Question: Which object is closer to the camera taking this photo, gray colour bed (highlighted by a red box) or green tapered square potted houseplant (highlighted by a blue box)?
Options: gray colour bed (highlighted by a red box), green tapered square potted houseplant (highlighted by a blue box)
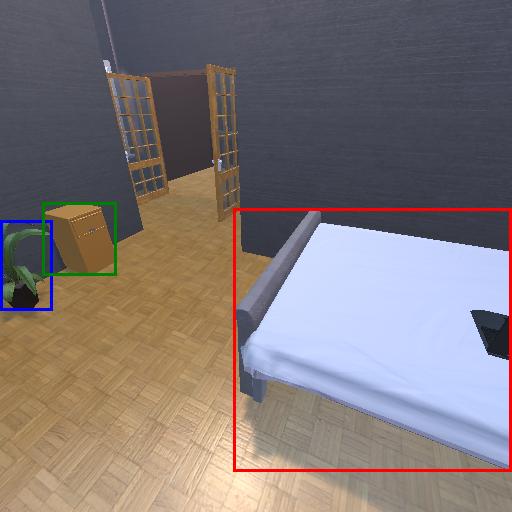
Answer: gray colour bed (highlighted by a red box)